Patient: sex M, age 37
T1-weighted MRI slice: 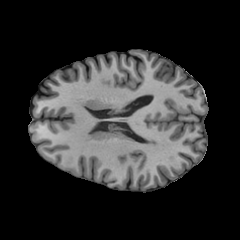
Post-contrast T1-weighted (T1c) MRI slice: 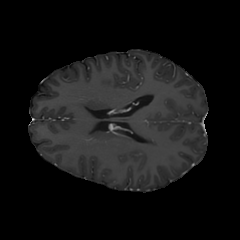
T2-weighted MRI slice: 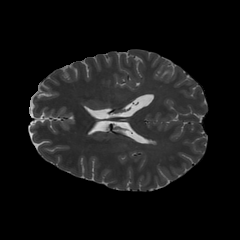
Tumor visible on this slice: no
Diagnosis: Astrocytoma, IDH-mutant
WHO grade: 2